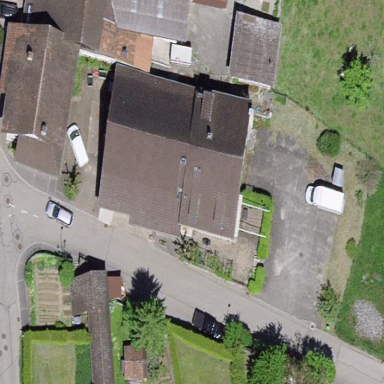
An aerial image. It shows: Building.